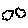
Label: cloud